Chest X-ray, PA view. Patient: 57 years old, sex M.
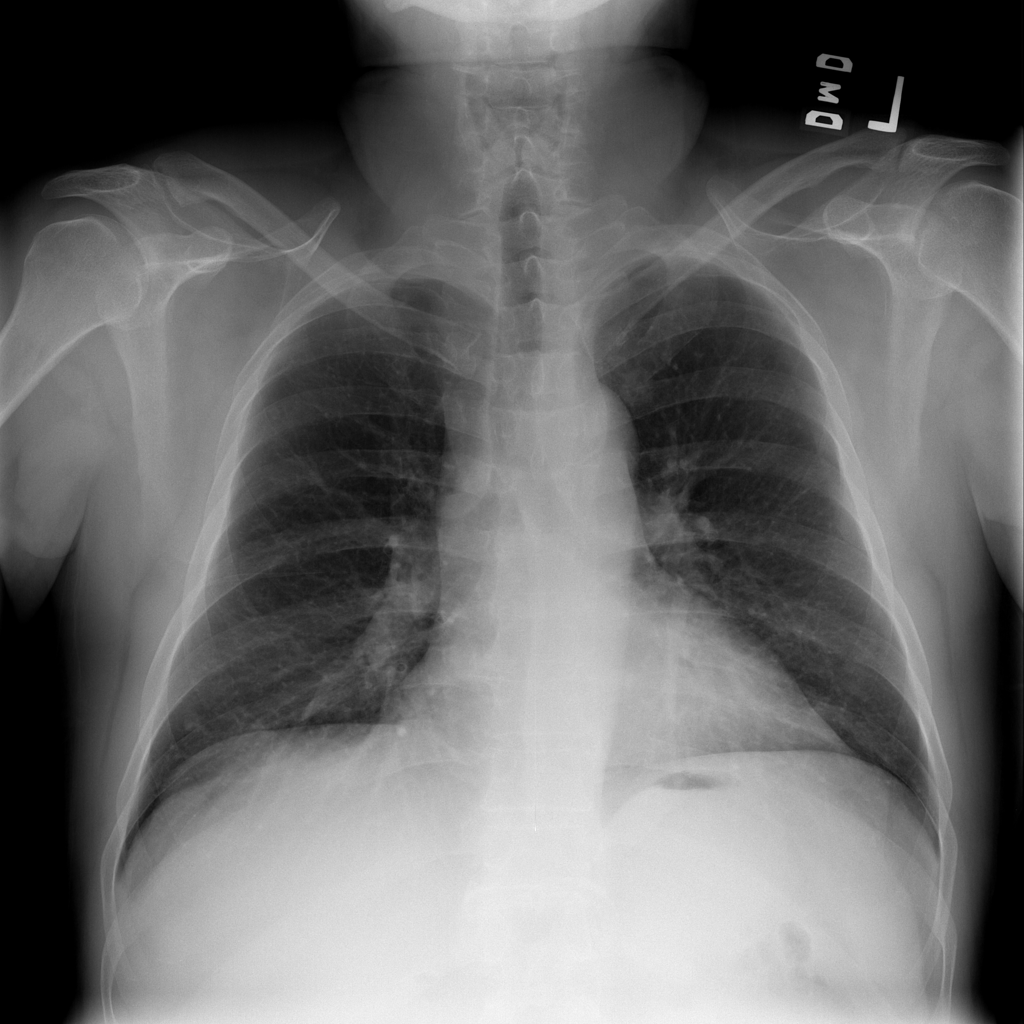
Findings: Infiltration, Nodule